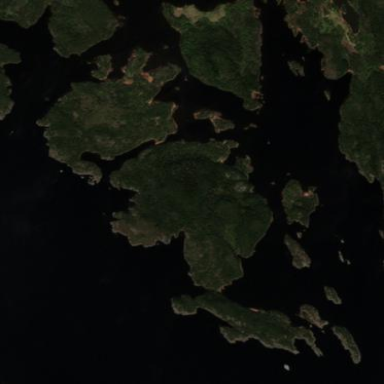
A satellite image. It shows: Island.